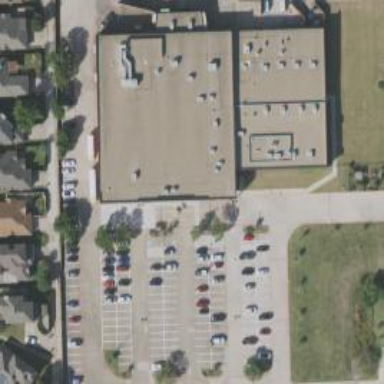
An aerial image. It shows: Parking space is available.